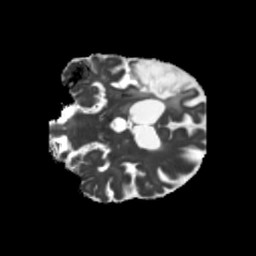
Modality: MD
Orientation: coronal
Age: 71
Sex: male
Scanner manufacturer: siemens
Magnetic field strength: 3 T
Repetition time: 5.25 s
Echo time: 0.08 s